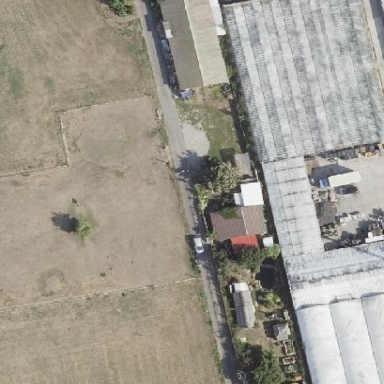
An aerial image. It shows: Greenhouse.